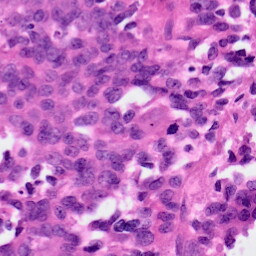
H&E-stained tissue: Ovarian